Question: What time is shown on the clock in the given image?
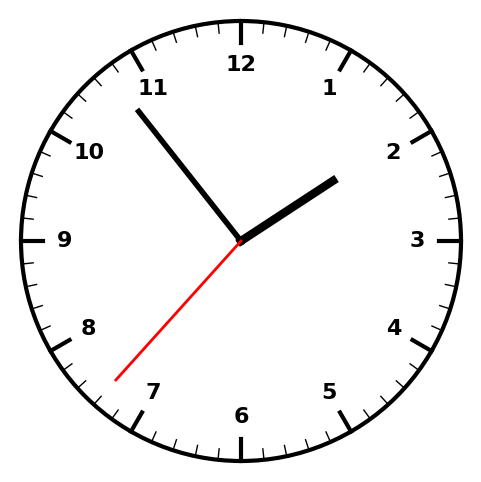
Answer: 01:53:37